Question: I have a calendar in php and now I am trying to add events from the database table into the calendar. I want to make it so that the event gets shown at the date when its supposed to be. And also that info like the event description and customer are being displayed as well.
A screen of my db table:
And heres the code of my calendar.php
'''
<?php
class Calendar {
/**
* Constructor
*/
public function __construct(){
$this->naviHref = htmlentities($_SERVER['PHP_SELF']);
}
/********************* PROPERTY ********************/
private $dayLabels = array("Montag","Dienstag","Mittwoch","Donnerstag","Freitag","Samstag","Sonntag");
private $currentYear=0;
private $currentMonth=0;
private $currentDay=0;
private $currentDate=null;
private $daysInMonth=0;
private $naviHref= null;
/********************* PUBLIC **********************/
/**
* print out the calendar
*/
public function show() {
$year == null;
$month == null;
if(null==$year&&isset($_GET['year'])){
$year = $_GET['year'];
}else if(null==$year){
$year = date("Y",time());
}
if(null==$month&&isset($_GET['month'])){
$month = $_GET['month'];
}else if(null==$month){
$month = date("m",time());
}
$this->currentYear=$year;
$this->currentMonth=$month;
$this->daysInMonth=$this->_daysInMonth($month,$year);
$content='<div id="calendar">'.
'<div class="box">'.
$this->_createNavi().
'</div>'.
'<div class="box-content">'.
'<ul class="label">'.$this-
>_createLabels().'</ul>';
$content.='<div class="clear"></div>';
$content.='<ul class="dates">';
$weeksInMonth = $this-
>_weeksInMonth($month,$year);
// Create weeks in a month
for( $i=0; $i<$weeksInMonth; $i++ ){
//Create days in a week
for($j=1;$j<=7;$j++){
$content.=$this->_showDay($i*7+$j);
}
}
$content.='</ul>';
$content.='<div class="clear"></div>';
$content.='</div>';
$content.='</div>';
return $content;
}
/********************* PRIVATE **********************/
/**
* create the li element for ul
*/
private function _showDay($cellNumber){
if($this->currentDay==0){
$firstDayOfTheWeek = date('N',strtotime($this->currentYear.'-'.$this-
>currentMonth.'-01'));
if(intval($cellNumber) == intval($firstDayOfTheWeek)){
$this->currentDay=1;
}
}
if( ($this->currentDay!=0)&&($this->currentDay<=$this->daysInMonth) ){
$this->currentDate = date('Y-m-d',strtotime($this->currentYear.'-
'.$this->currentMonth.'-'.($this->currentDay)));
$cellContent = $this->currentDay;
$this->currentDay++;
}else{
$this->currentDate =null;
$cellContent=null;
}
return '<li id="li-'.$this->currentDate.'" class="'.($cellNumber%7==1?'
start ':($cellNumber%7==0?' end ':' ')).
($cellContent==null?'mask':'').'">'.$cellContent.'</li>';
}
/**
* create navigation
*/
private function _createNavi(){
$nextMonth = $this->currentMonth==12?1:intval($this->currentMonth)+1;
$nextYear = $this->currentMonth==12?intval($this->currentYear)+1:$this-
>currentYear;
$preMonth = $this->currentMonth==1?12:intval($this->currentMonth)-1;
$preYear = $this->currentMonth==1?intval($this->currentYear)-1:$this-
>currentYear;
return
'<div class="header">'.
'<a class="prev" href="'.$this->naviHref.'?
month='.sprintf('%02d',$preMonth).'&year='.$preYear.'">Zuruck</a>'.
'<span class="title">'.date('Y M',strtotime($this-
>currentYear.'-'.$this->currentMonth.'-1')).'</span>'.
'<a class="next" href="'.$this->naviHref.'?
month='.sprintf("%02d",
$nextMonth).'&year='.$nextYear.'">Weiter</a>'.
'</div>';
}
/**
* create calendar week labels
*/
private function _createLabels(){
$content='';
foreach($this->dayLabels as $index=>$label){
$content.='<li class="'.($label==6?'end title':'start title').'
title">'.$label.'</li>';
}
return $content;
}
/**
* calculate number of weeks in a particular month
*/
private function _weeksInMonth($month=null,$year=null){
if( null==($year) ) {
$year = date("Y",time());
}
if(null==($month)) {
$month = date("m",time());
}
// find number of days in this month
$daysInMonths = $this->_daysInMonth($month,$year);
$numOfweeks = ($daysInMonths%7==0?0:1) + intval($daysInMonths/7);
$monthEndingDay= date('N',strtotime($year.'-'.$month.'-'.$daysInMonths));
$monthStartDay = date('N',strtotime($year.'-'.$month.'-01'));
if($monthEndingDay<$monthStartDay){
$numOfweeks++;
}
return $numOfweeks;
}
/**
* calculate number of days in a particular month
*/
private function _daysInMonth($month=null,$year=null){
if(null==($year))
$year = date("Y",time());
if(null==($month))
$month = date("m",time());
return date('t',strtotime($year.'-'.$month.'-01'));
}
}
'''
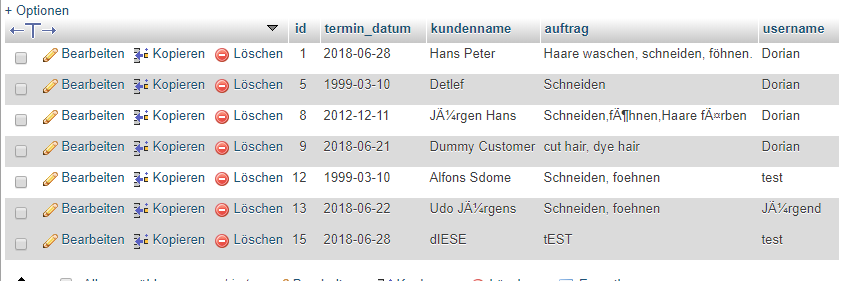
Answer: Got your code working.
'''
<?php
class Calendar {
/**
* Constructor
*/
public function __construct(){
$this->naviHref = htmlentities($_SERVER['PHP_SELF']);
}
/********************* PROPERTY ********************/
private $dayLabels = array("Montag","Dienstag","Mittwoch","Donnerstag","Freitag","Samstag","Sonntag");
private $currentYear=0;
private $currentMonth=0;
private $currentDay=0;
private $currentDate=null;
private $daysInMonth=0;
private $naviHref= null;
/********************* PUBLIC **********************/
/**
* print out the calendar
*/
public function show() {
// change this to your credentials
$username = "root";
$password = "usbw";
$host = "localhost";
$dbname = "test";
$options = array(PDO::MYSQL_ATTR_INIT_COMMAND => 'SET NAMES utf8');
try { $db = new PDO("mysql:host={$host};dbname={$dbname};charset=utf8", $username, $password, $options); }
catch(PDOException $ex){ die("Failed to connect to the database: " . $ex->getMessage());}
$db->setAttribute(PDO::ATTR_ERRMODE, PDO::ERRMODE_EXCEPTION);
$db->setAttribute(PDO::ATTR_DEFAULT_FETCH_MODE, PDO::FETCH_ASSOC);
$dates = array();
foreach ($db->query("SELECT * FROM events") as $row){
$event = array();
$event['kundenname'] = $row['kundenname'];
$event['auftrag'] = $row['auftrag'];
if (array_key_exists($row['termin_datum'], $dates)){
array_push($dates[$row['termin_datum']], $event);
}
else{
$dates[$row['termin_datum']] = array();
array_push($dates[$row['termin_datum']], $event);
}
// now all events are inside an array
}
$year = null;
$month = null;
if(null==$year&&isset($_GET['year'])){
$year = $_GET['year'];
}else if(null==$year){
$year = date("Y",time());
}
if(null==$month&&isset($_GET['month'])){
$month = $_GET['month'];
}else if(null==$month){
$month = date("m",time());
}
$this->currentYear=$year;
$this->currentMonth=$month;
$this->daysInMonth=$this->_daysInMonth($month,$year);
$content='<div id="calendar">'.
'<div class="box">'.
$this->_createNavi().
'</div>'.
'<div class="box-content">'.
'<ul class="label">'.$this->_createLabels().'</ul>';
$content.='<div class="clear"></div>';
$content.='<div class="dates">';
$weeksInMonth = $this->_weeksInMonth($month,$year);
switch($month){
case "01":
$min = 0;
break;
case "02":
$min = 3;
break;
case "03":
$min = 3;
break;
case "04":
$min = 6;
break;
case "05":
$min = 1;
break;
case "06":
$min = 4;
break;
case "07":
$min = 6;
break;
case "08":
$min = 2;
break;
case "09":
$min = 5;
break;
case "10":
$min = 0;
break;
case "11":
$min = 3;
break;
case "12":
$min = 5;
break;
// this are the numbers of empty fields
// you should get those numbers from somewhere, these numbers are only working for 2018.
// replace these numbers by the number of empty fields where the month starts with.
}
// Create weeks in a month
for( $i=0; $i<$weeksInMonth; $i++ ){
//Create days in a week
for($j=1;$j<=7;$j++){
if (array_key_exists($year."-".$month."-".sprintf("%02d", $i*7+$j-$min), $dates)){
$content.=$this->_showDay($i*7+$j, $dates[$year."-".$month."-".sprintf("%02d", $i*7+$j-$min)]);
}
else{
$content.=$this->_showDay($i*7+$j);
}
}
}
$content.='</div>';
$content.='<div class="clear"></div>';
$content.='</div>';
$content.='</div>';
return $content;
}
/********************* PRIVATE **********************/
/**
* create the li element for ul
*/
public function _showDay($cellNumber, $appointment = NULL){
if($this->currentDay==0){
$firstDayOfTheWeek = date('N',strtotime($this->currentYear.'-'.$this->currentMonth.'-01'));
if(intval($cellNumber) == intval($firstDayOfTheWeek)){
$this->currentDay=1;
}
}
if( ($this->currentDay!=0)&&($this->currentDay<=$this->daysInMonth) ){
$this->currentDate = date('Y-m-d',strtotime($this->currentYear.'-
'.$this->currentMonth.'-'.($this->currentDay)));
$cellContent = $this->currentDay;
$this->currentDay++;
}else{
$this->currentDate =null;
$cellContent=null;
}
if($appointment != NULL){
$c = '<div id="li-'.$this->currentDate.'" class="'.($cellNumber%7==1?'
start ':($cellNumber%7==0?' end ':' ')).
($cellContent==null?'mask':'').' busy"><span>'.$cellContent.'</span>';
$c.= "<ul>";
for($w=0;$w<count($appointment);$w++){
$c.= "<li> - ".$appointment[$w]['kundenname']."</li>";
}
$c.= "</ul>";
$c.= '</div>';
}
else{
$c = '<div id="li-'.$this->currentDate.'" class="'.($cellNumber%7==1?'
start ':($cellNumber%7==0?' end ':' ')).
($cellContent==null?'mask':'').' free"><span>'.$cellContent.'</span></div>';
}
return $c;
}
/**
* create navigation
*/
private function _createNavi(){
$nextMonth = $this->currentMonth==12?1:intval($this->currentMonth)+1;
$nextYear = $this->currentMonth==12?intval($this->currentYear)+1:$this->currentYear;
$preMonth = $this->currentMonth==1?12:intval($this->currentMonth)-1;
$preYear = $this->currentMonth==1?intval($this->currentYear)-1:$this->currentYear;
return
'<div class="header">'.
'<a class="prev" href="'.$this->naviHref.'?
month='.sprintf('%02d',$preMonth).'&year='.$preYear.'">Zuruck</a>'.
'<span class="title">'.date('Y M',strtotime($this->currentYear.'-'.$this->currentMonth.'-1')).'</span>'.
'<a class="next" href="'.$this->naviHref.'?
month='.sprintf("%02d",
$nextMonth).'&year='.$nextYear.'">Weiter</a>'.
'</div>';
}
/**
* create calendar week labels
*/
private function _createLabels(){
$content='';
foreach($this->dayLabels as $index=>$label){
$content.='<li class="'.($label==6?'end title':'start title').'
title">'.$label.'</li>';
}
return $content;
}
/**
* calculate number of weeks in a particular month
*/
private function _weeksInMonth($month=null,$year=null){
if( null==($year) ) {
$year = date("Y",time());
}
if(null==($month)) {
$month = date("m",time());
}
// find number of days in this month
$daysInMonths = $this->_daysInMonth($month,$year);
$numOfweeks = ($daysInMonths%7==0?0:1) + intval($daysInMonths/7);
$monthEndingDay= date('N',strtotime($year.'-'.$month.'-'.$daysInMonths));
$monthStartDay = date('N',strtotime($year.'-'.$month.'-01'));
if($monthEndingDay<$monthStartDay){
$numOfweeks++;
}
return $numOfweeks;
}
/**
* calculate number of days in a particular month
*/
private function _daysInMonth($month=null,$year=null){
if(null==($year))
$year = date("Y",time());
if(null==($month))
$month = date("m",time());
return date('t',strtotime($year.'-'.$month.'-01'));
}
}
$calendar = new Calendar();
echo $calendar->show();
'''